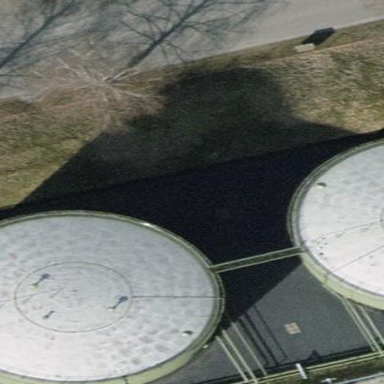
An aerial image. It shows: Storage tank building.